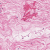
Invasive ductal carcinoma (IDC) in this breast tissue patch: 0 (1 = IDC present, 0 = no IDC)